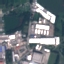
Land use / land cover class: Industrial